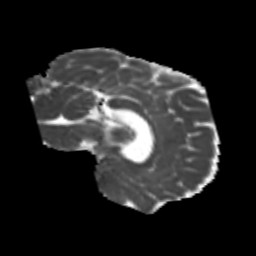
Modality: MD
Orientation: sagittal
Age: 26
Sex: male
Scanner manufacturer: siemens
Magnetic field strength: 3 T
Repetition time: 1.8 s
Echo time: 0.07 s